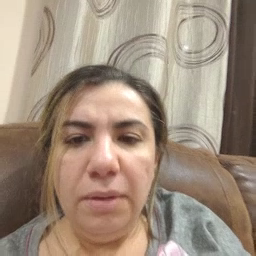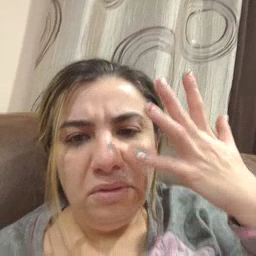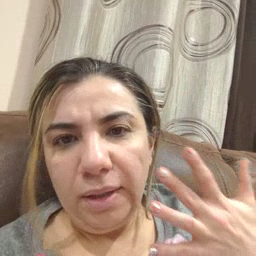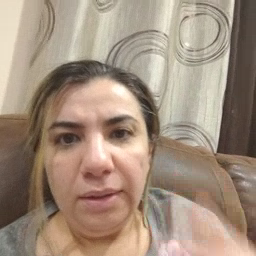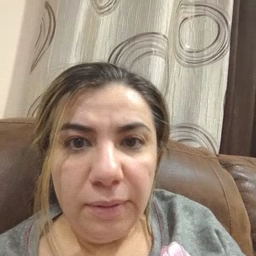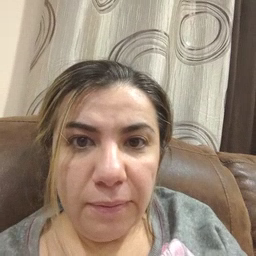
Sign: sad